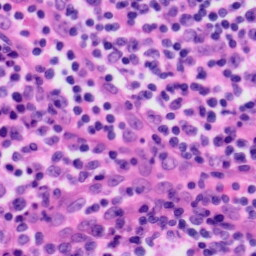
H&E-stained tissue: Tonsil